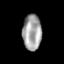
Tissue: prostate
Cell type: T cells
Senescence score: 0.3471
Nuclear area (px): 662
Mean DAPI intensity: 161.832